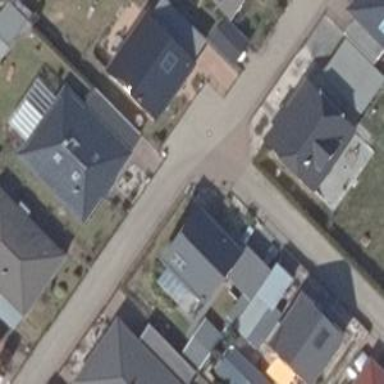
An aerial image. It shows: Living street.